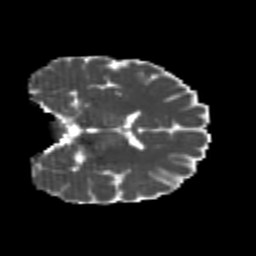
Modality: MD
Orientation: coronal
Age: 23
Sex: male
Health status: healthy
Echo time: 0.074 s